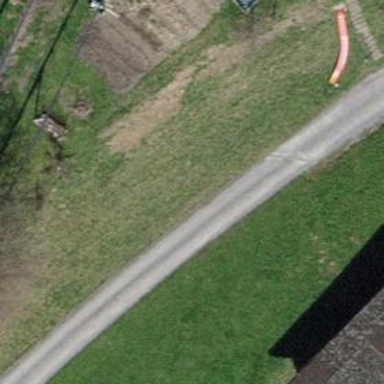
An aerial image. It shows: Cobblestone track.